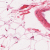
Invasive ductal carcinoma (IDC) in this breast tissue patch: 0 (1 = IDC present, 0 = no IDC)